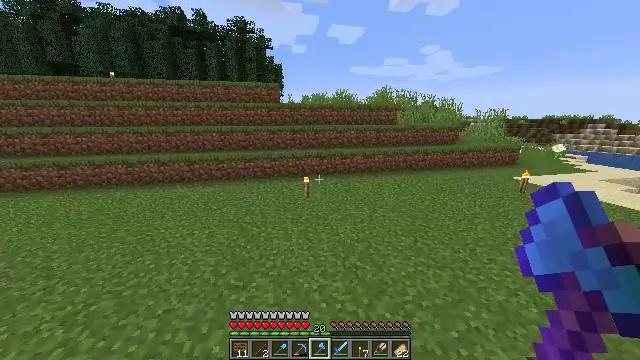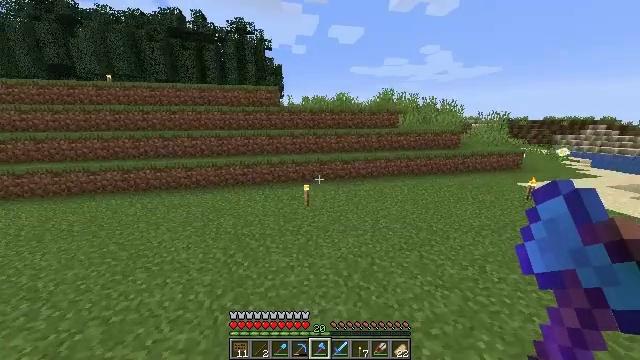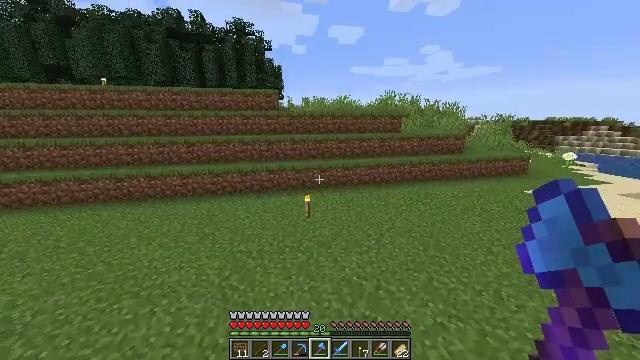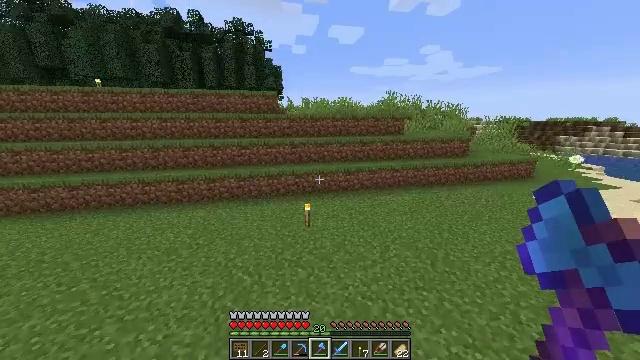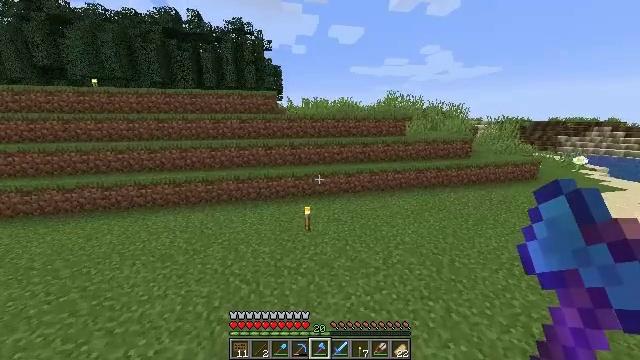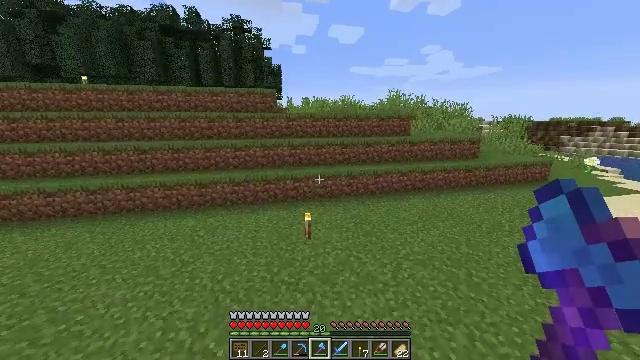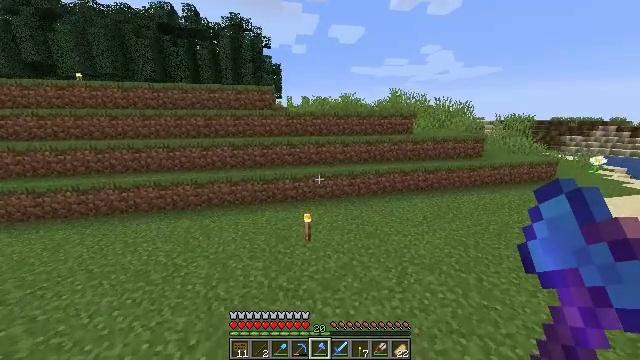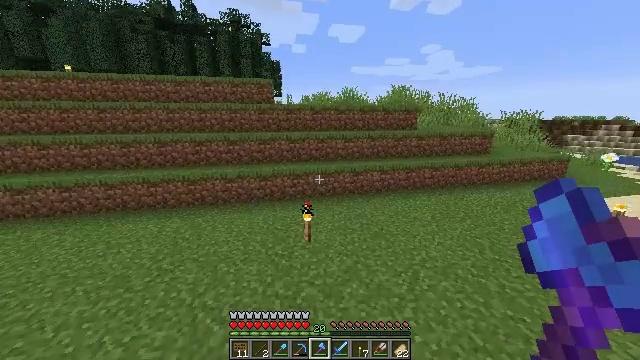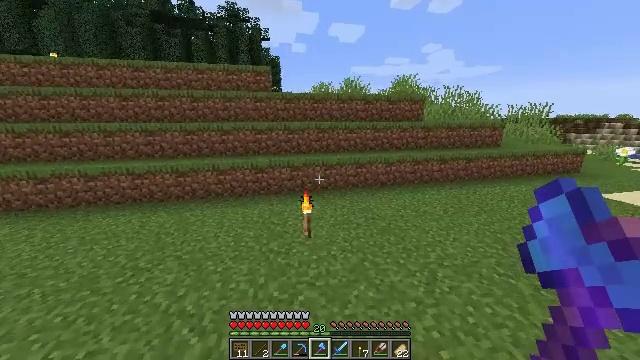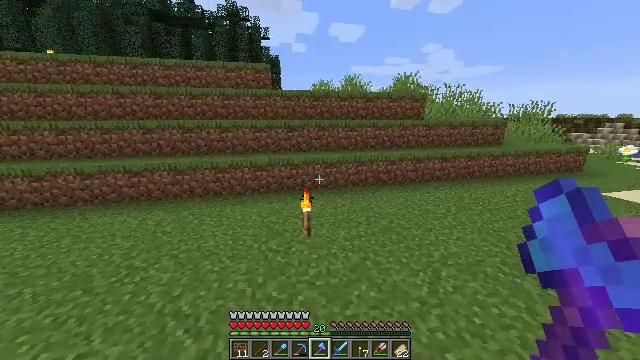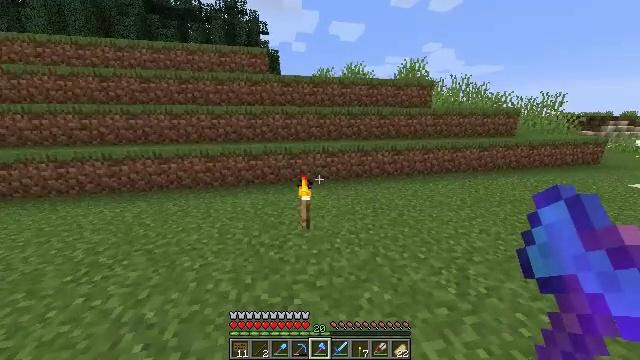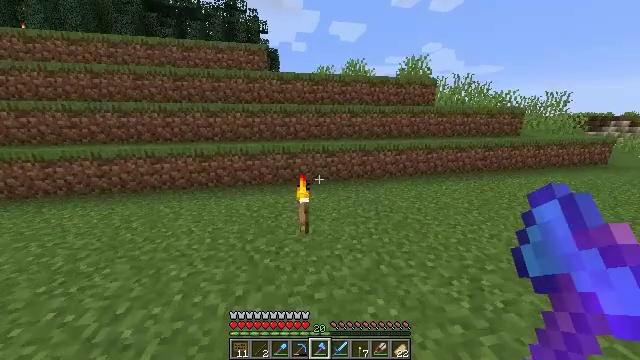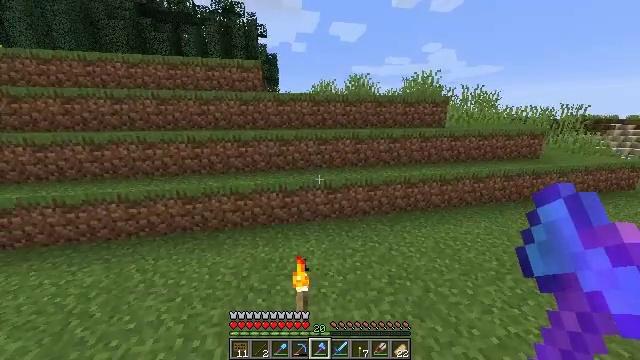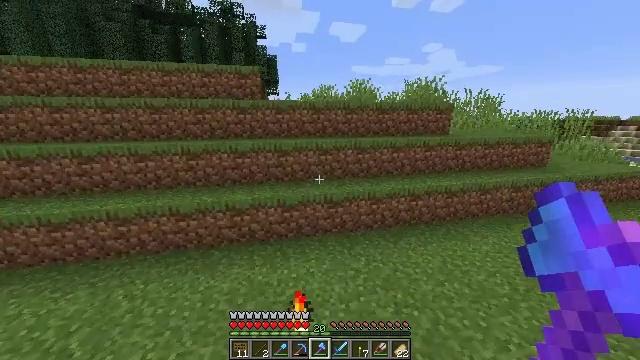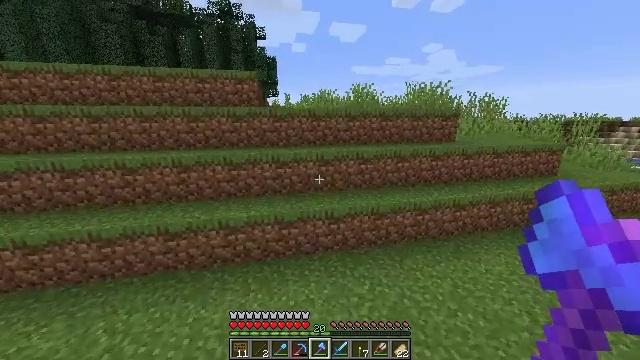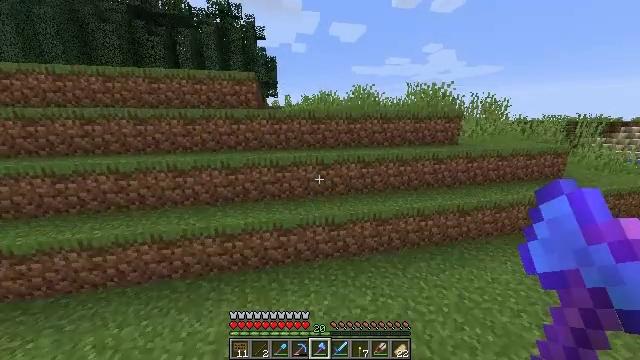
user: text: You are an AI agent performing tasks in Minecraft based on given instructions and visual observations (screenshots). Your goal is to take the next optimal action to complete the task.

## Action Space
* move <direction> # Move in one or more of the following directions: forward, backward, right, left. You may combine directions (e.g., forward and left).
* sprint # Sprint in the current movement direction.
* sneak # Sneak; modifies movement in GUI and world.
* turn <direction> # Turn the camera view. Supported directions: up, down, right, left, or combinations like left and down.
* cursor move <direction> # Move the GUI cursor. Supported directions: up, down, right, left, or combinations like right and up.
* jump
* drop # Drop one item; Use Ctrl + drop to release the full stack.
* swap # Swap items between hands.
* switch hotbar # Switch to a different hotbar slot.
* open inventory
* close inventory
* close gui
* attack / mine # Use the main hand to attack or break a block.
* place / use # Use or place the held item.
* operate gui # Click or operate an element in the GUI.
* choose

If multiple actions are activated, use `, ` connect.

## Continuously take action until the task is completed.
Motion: motion action
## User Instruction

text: Retrieve the torch.
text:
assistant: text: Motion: move forward, sprint, jump
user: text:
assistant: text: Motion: move forward, jump
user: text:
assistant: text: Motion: move forward, jump
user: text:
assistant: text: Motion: move forward, jump
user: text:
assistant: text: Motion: move forward, jump
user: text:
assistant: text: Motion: move forward, jump
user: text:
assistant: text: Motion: move forward, jump
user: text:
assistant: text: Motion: move forward, jump
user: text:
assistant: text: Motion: move forward, jump
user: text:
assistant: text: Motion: move forward, sprint, jump
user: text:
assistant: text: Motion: move forward, sprint, jump
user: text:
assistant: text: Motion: move forward, sprint, jump
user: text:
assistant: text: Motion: move forward, sprint, jump
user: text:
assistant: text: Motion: move forward, sprint, jump
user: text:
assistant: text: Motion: move forward, jump
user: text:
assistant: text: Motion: move forward, jump
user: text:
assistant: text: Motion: move forward, jump
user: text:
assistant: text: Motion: move forward, jump
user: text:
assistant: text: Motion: move forward, turn right, jump
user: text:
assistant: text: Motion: move forward, turn right, jump
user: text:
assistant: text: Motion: move forward, turn right, jump
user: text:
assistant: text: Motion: move forward, turn right, jump
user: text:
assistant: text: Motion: move forward, sprint, jump
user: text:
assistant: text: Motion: move forward, sprint, jump
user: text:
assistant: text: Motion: move forward, sprint, jump
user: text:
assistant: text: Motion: move forward, sprint, jump
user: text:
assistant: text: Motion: move forward, jump
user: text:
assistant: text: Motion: move forward, jump
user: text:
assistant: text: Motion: move forward, jump
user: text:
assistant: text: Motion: move forward, jump